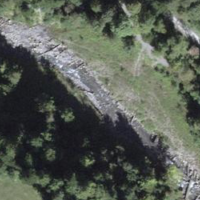
EUNIS habitat code: 43
Species observed at this site:
Rubus saxatilis
Ajuga genevensis